Field crop: maize
Growth stage: 2
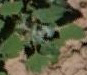
Species: chenopodium